You are looking at a signal-to-image encoding: consecutive vibration samples arranged as the rows of a grayscale square. Diagnose the bearing from this image, choosing from: normal, inner_race, outer_race, ball.
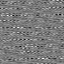
Answer: outer_race